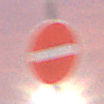
Verkehrszeichen: VerbotDerEinfahrt
Umgebung: Outdoor, Urban
Tageszeit: SunriseSunset
Wetter: PartlyCloudy
Licht: Artificial
Jahreszeit: NotSpecified
Kontrast: HighContrast